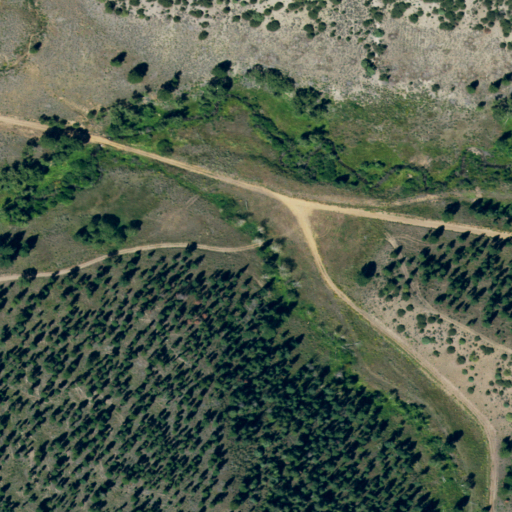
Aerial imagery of valley in Colorado named American Gulch containing evergreen forest, woody wetlands, shrub, and herbaceous wetlands